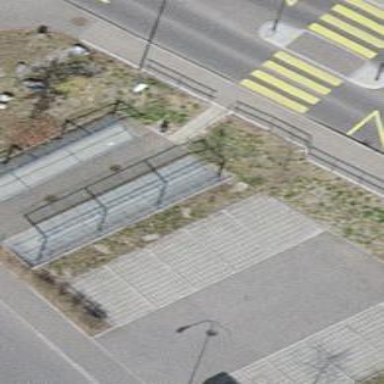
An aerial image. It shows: View of roof of building.